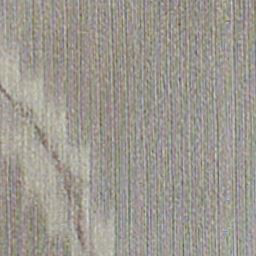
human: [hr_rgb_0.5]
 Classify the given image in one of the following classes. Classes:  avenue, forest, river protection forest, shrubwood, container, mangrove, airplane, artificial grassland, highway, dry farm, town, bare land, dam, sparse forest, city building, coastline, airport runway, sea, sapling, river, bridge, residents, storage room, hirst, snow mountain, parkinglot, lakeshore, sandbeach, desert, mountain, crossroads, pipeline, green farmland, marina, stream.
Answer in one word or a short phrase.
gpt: dry farm